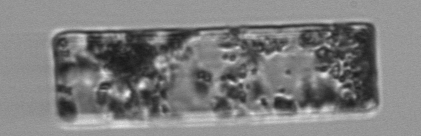
Label: Guinardia_flaccida